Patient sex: M
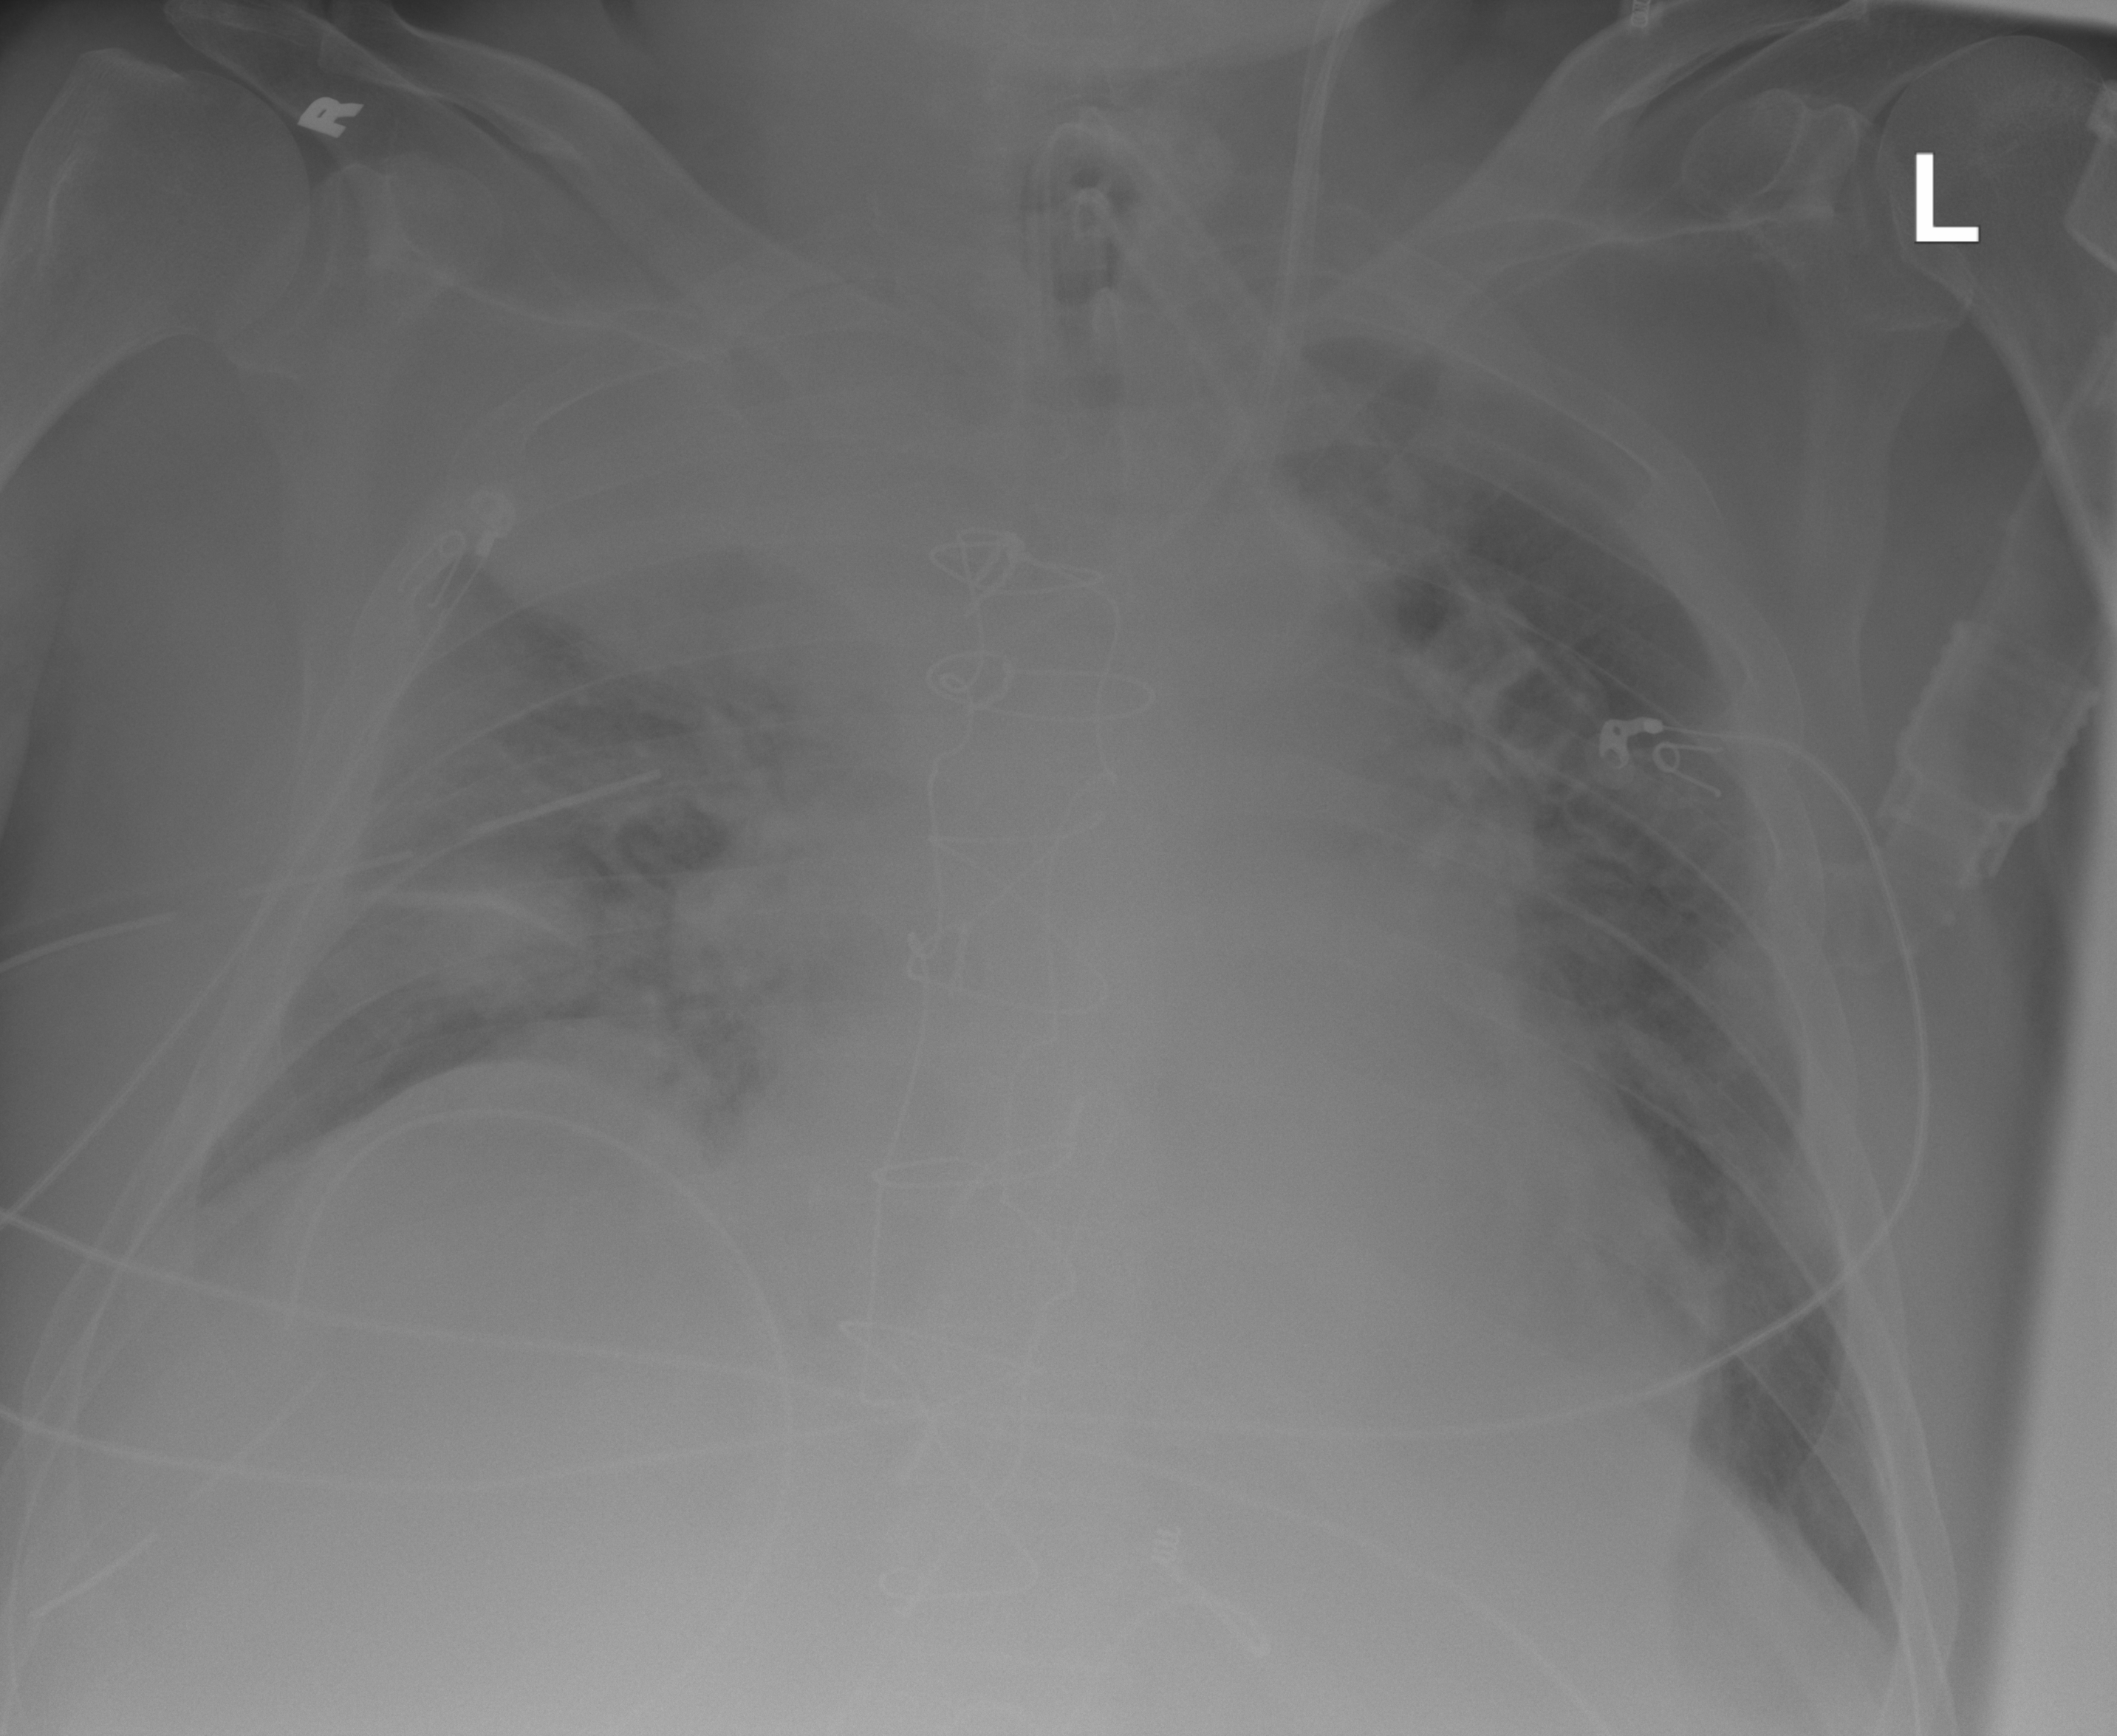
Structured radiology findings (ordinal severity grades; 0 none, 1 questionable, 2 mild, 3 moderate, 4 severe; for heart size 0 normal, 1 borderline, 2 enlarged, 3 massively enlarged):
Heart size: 2
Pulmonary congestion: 3
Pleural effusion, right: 0
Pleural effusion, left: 0
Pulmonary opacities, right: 2
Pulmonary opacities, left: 2
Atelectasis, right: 2
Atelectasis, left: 2